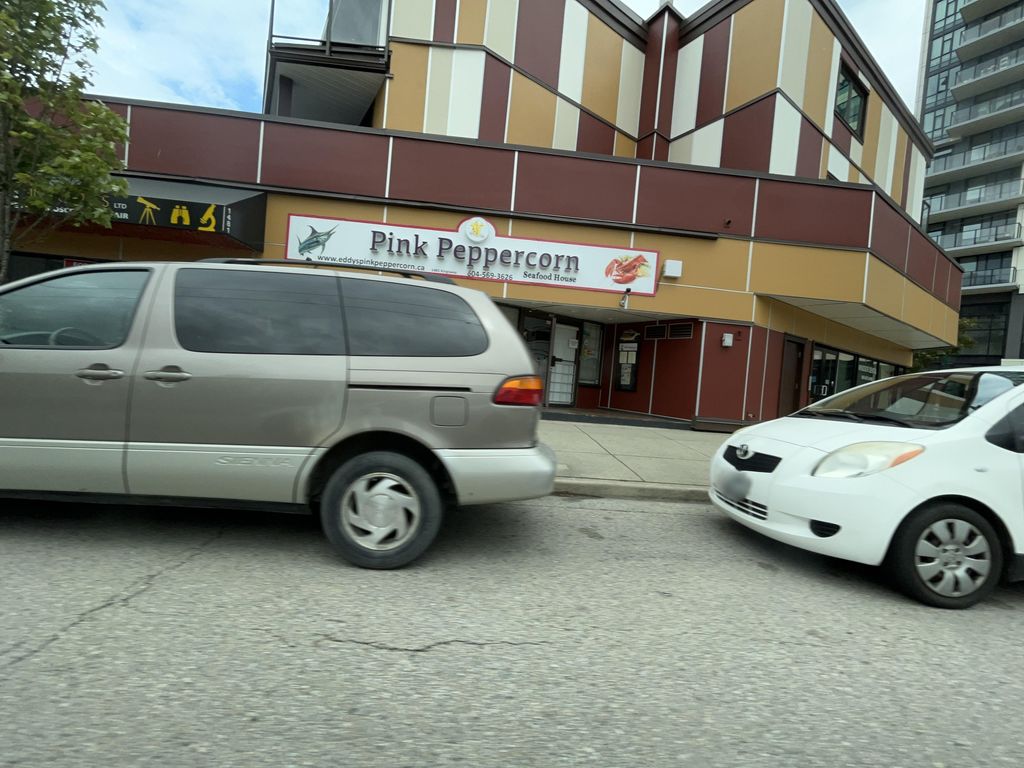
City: vancouver